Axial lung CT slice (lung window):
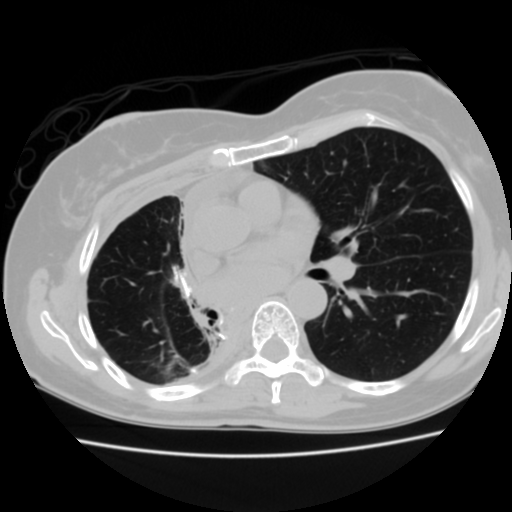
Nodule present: no